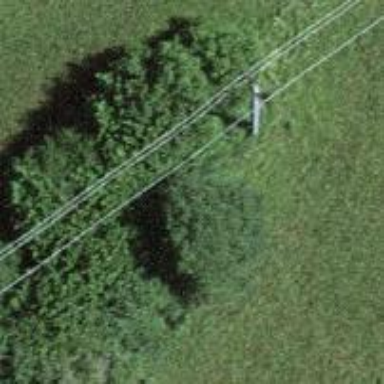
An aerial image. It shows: Power pole.